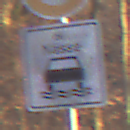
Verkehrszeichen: BeiNaesse
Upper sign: Geschwindigkeit100
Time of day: SunriseSunset
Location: Outdoor (Nature)
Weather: Clear
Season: Autumn
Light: Natural